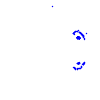
Particle: proton